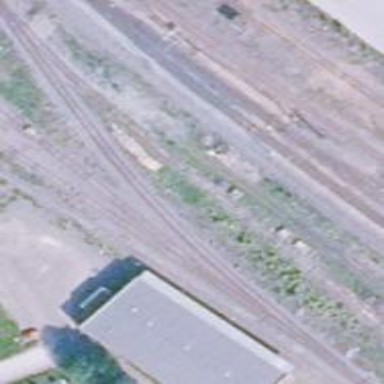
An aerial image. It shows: Railway yard in service.